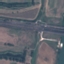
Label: Highway